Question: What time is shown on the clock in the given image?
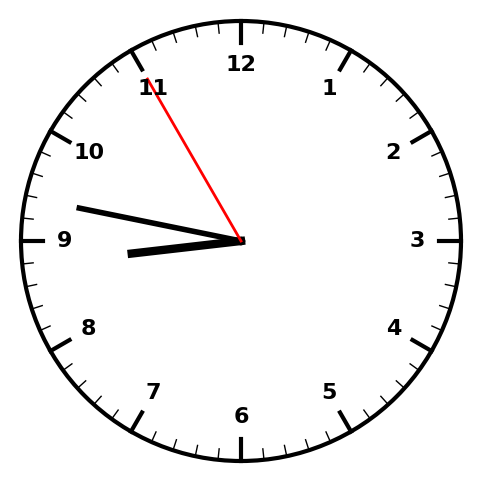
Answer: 08:46:55